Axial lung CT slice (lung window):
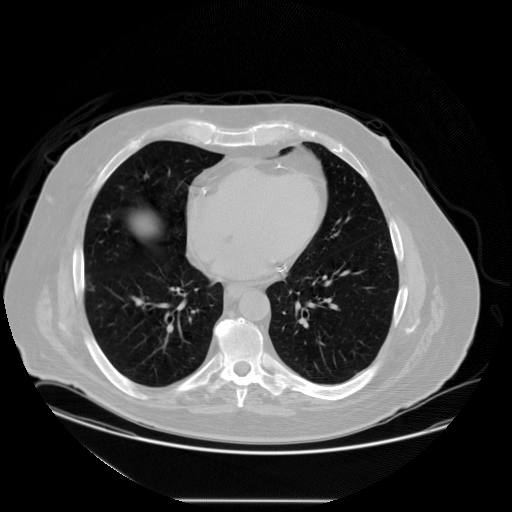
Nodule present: no